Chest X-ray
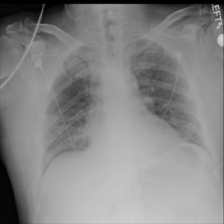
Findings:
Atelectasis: negative
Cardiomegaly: negative
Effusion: negative
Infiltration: negative
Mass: negative
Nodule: negative
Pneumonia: negative
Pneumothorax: negative
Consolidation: negative
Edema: negative
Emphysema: negative
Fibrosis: negative
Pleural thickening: negative
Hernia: negative